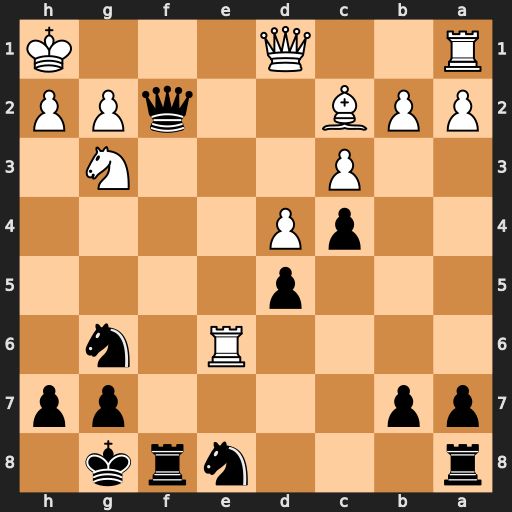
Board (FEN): r3nrk1/pp4pp/4R1n1/3p4/2pP4/2P3N1/PPB2qPP/R2Q3K
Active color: b
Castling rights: -
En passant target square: -
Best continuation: Nf4 Re2 Nxe2